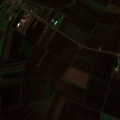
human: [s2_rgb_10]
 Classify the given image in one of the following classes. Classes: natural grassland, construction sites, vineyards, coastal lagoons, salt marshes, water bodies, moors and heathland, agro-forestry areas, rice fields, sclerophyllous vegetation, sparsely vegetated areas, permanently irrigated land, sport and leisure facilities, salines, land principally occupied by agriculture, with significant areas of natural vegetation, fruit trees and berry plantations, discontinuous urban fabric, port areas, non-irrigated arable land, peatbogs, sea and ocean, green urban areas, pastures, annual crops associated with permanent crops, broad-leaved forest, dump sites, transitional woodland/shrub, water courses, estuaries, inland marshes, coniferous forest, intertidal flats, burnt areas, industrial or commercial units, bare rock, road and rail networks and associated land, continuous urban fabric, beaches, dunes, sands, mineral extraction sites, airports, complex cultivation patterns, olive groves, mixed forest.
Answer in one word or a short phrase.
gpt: discontinuous urban fabric, non-irrigated arable land, complex cultivation patterns